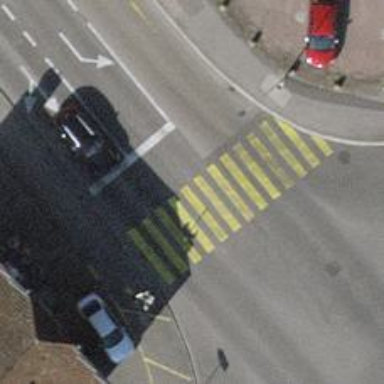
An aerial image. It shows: Asphalt footway with pedestrian crossing controlled by signals.